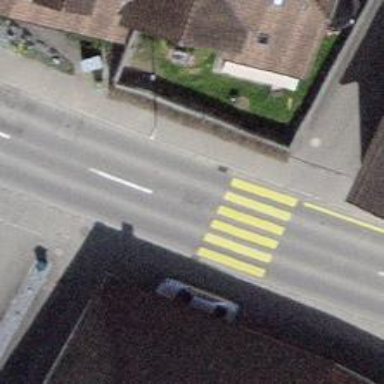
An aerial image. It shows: Zebra crossing on footway.